Field crop: maize
Growth stage: 2
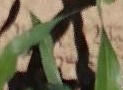
Species: maize